Question: In my code I want set percent as a superscript of textview and I am using this code
'''
viewHolder.percent.setText(Html.fromHtml("-" + discount.getPercent() + "<sup>%</sup>"));
'''
And when I run I have this result why?
There is no and padding or margin in my code.

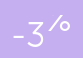
Answer: Try this
'''
viewHolder.percent.setText(Html.fromHtml("-" + discount.getPercent() + "<sup><small>%</small></sup>"));
'''